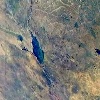
Label: land